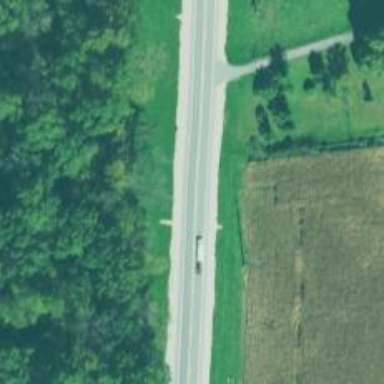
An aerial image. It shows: Primary highway.